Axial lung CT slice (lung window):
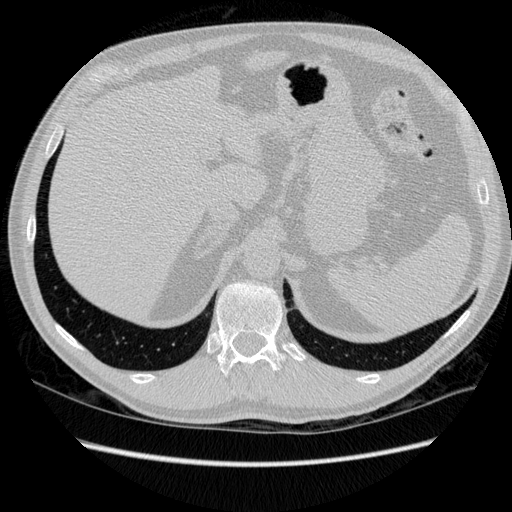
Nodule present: no